Question: I'm using chart.js and have a line chart like this :
.
Is it possible to make separation like on the school line? (see red lines on the picture).
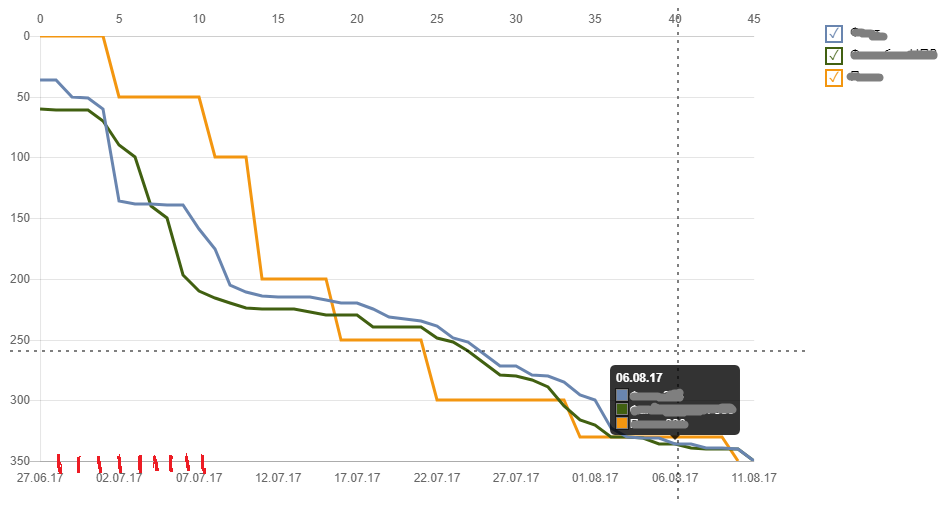
Answer: Now I see another solution: there are additional properties of 'gridLines' for these purposes.
'''
gridLines: {
display: true,
drawBorder: true,
drawOnChartArea: false
}
'''